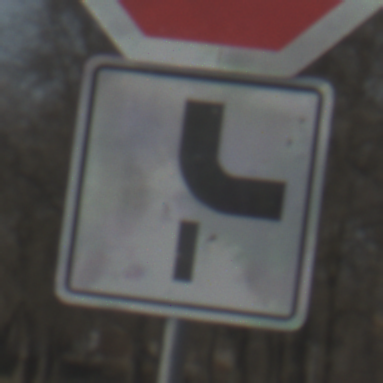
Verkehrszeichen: VerlaufVorfahrtsstrasse10
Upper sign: Stop
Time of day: MorningAfternoon
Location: Outdoor (Suburban)
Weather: PartlyCloudy
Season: NotSpecified
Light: Natural